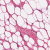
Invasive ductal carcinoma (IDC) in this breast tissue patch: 0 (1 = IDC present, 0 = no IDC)